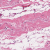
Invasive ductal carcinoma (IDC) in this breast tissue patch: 0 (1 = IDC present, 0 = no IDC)